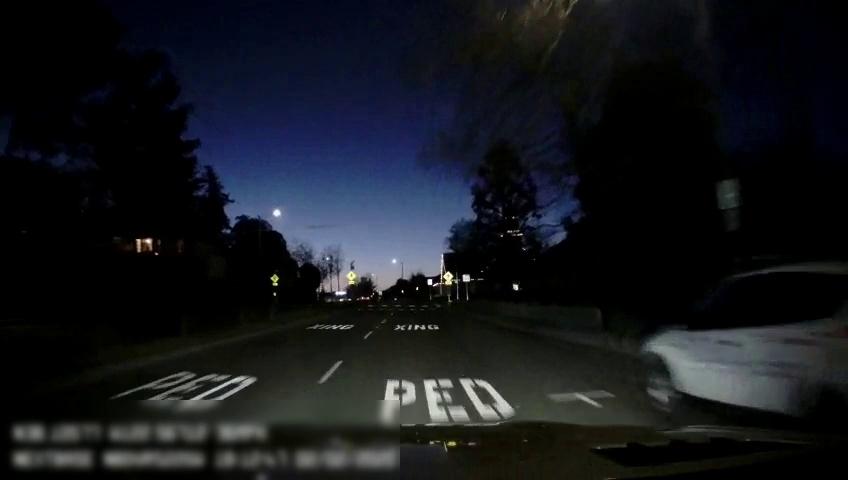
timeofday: Night
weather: Other
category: Drivable Space
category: Vehicles | SUV
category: Lanes | Current Lane
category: Lanes | Current Lane
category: Traffic | Signs
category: Traffic | Signs
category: Traffic | Signs